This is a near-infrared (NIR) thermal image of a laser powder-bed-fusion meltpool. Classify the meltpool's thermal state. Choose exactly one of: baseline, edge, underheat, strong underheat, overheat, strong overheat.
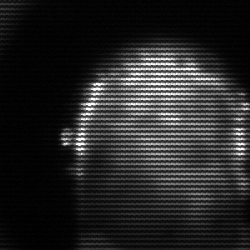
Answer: baseline